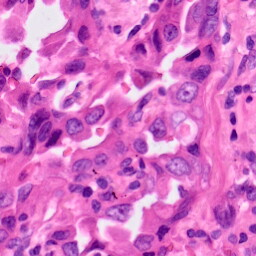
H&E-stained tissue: Lung